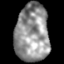
Tissue: skin
Cell type: T cells
Senescence score: 0.2774
Nuclear area (px): 1917
Mean DAPI intensity: 146.668